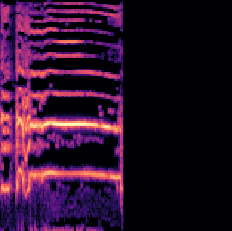
Sound class: Rooster